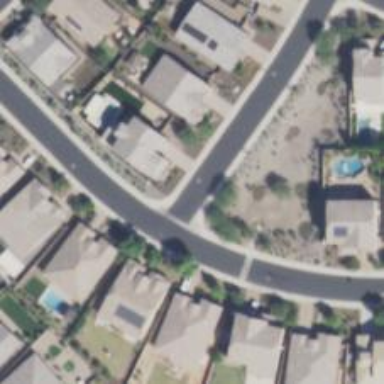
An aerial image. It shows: Residential road.